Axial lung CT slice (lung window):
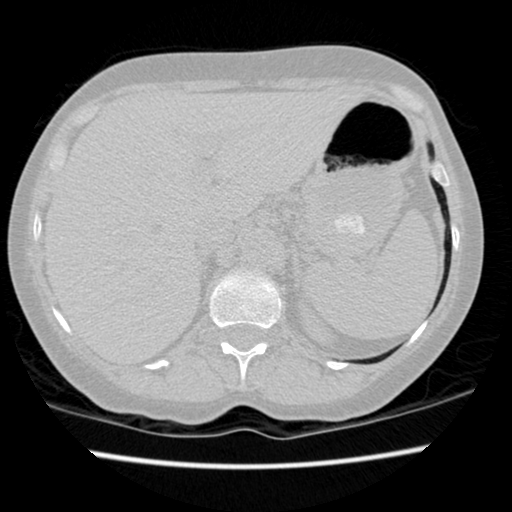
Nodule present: no